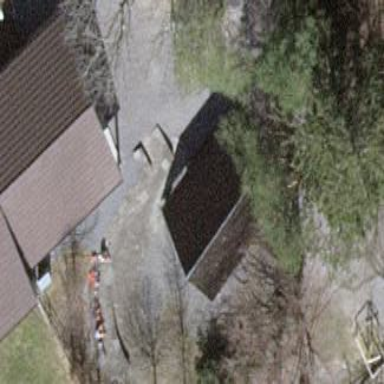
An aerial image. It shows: Shelter within building.